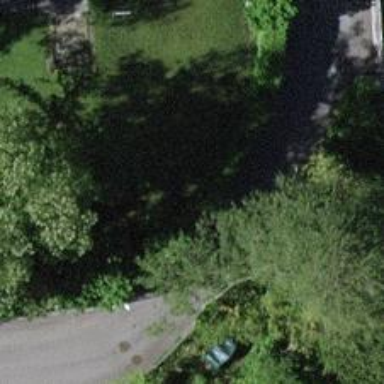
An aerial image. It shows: Retaining wall.